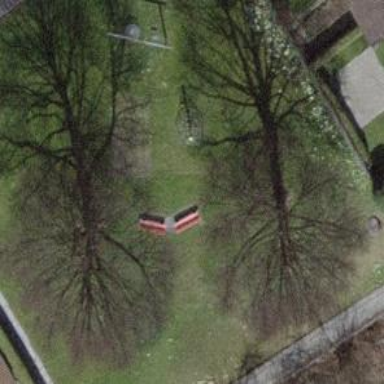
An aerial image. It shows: Red bench.